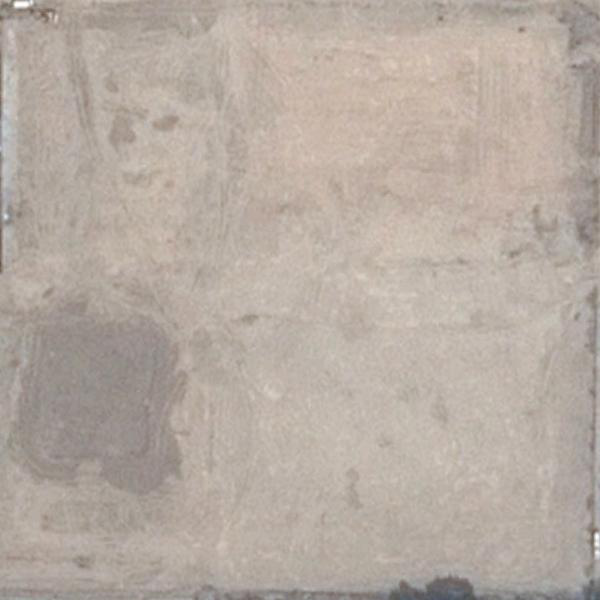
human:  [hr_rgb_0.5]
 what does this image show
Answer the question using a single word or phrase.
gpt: bare land